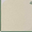
Piece: xx